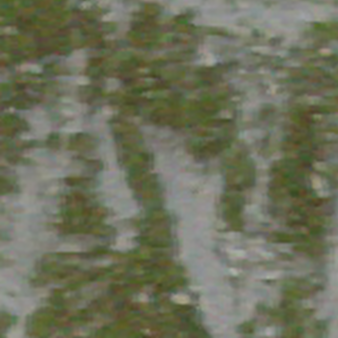
Label: other